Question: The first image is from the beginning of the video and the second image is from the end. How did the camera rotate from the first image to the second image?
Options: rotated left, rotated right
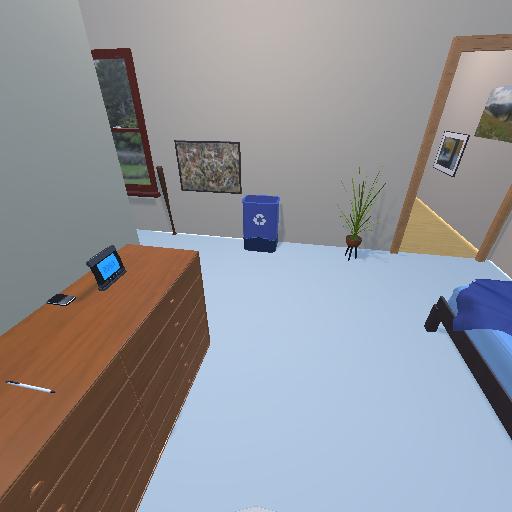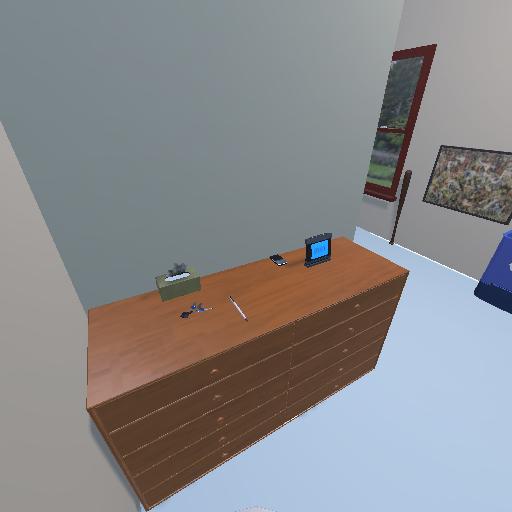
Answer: rotated left